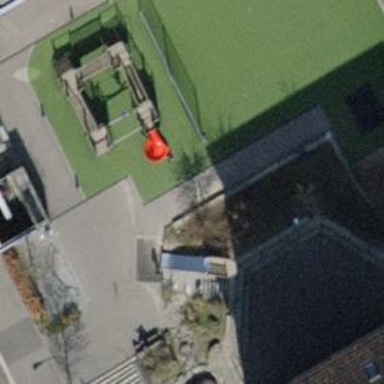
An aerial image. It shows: Playground with slide.